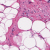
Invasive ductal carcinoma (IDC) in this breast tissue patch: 0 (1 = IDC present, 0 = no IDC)